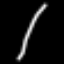
Label: line